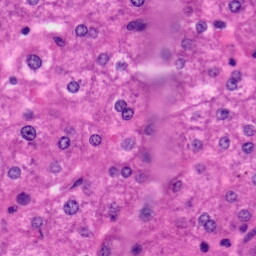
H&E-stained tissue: Liver